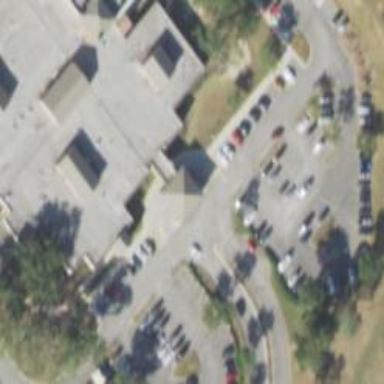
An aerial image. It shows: Parking space is available.